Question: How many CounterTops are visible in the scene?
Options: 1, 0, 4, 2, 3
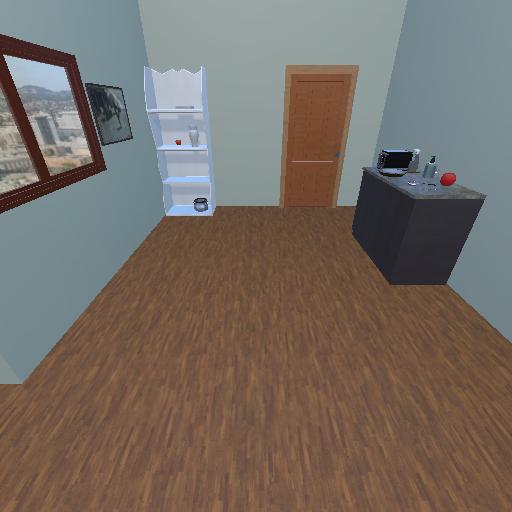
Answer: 1